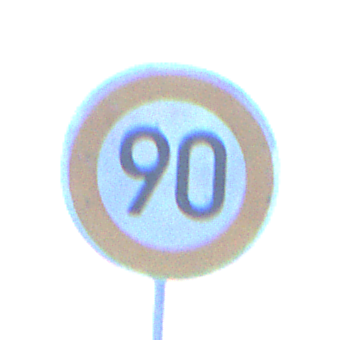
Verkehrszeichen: Geschwindigkeit90
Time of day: MorningAfternoon
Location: Outdoor (Nature)
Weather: PartlyCloudy
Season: NotSpecified
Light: Natural